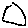
Label: triangle